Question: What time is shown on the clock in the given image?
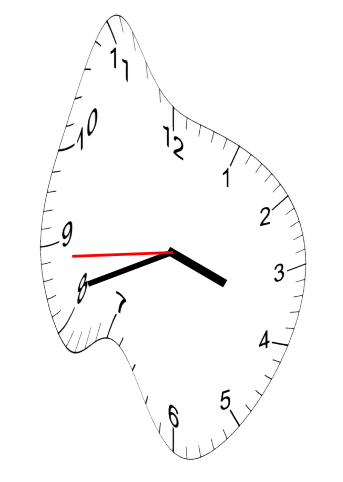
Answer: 03:41:44